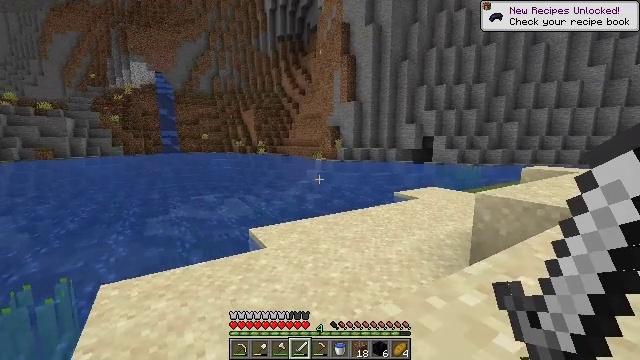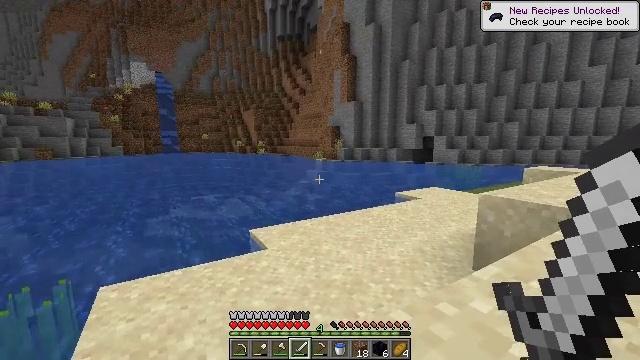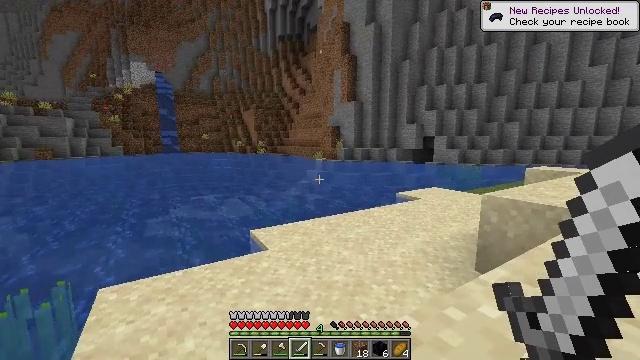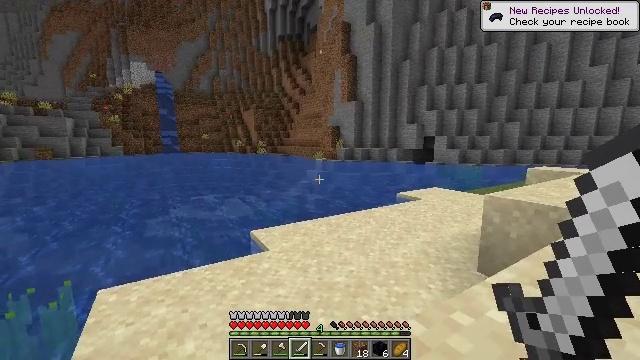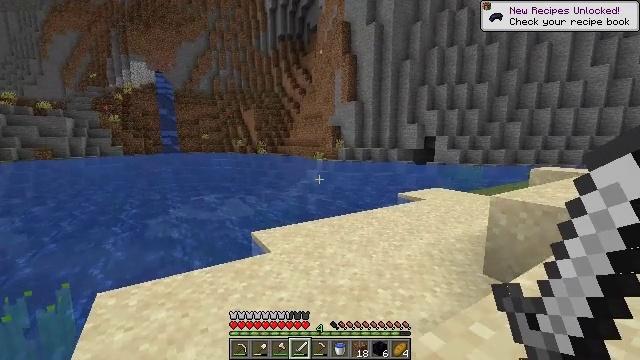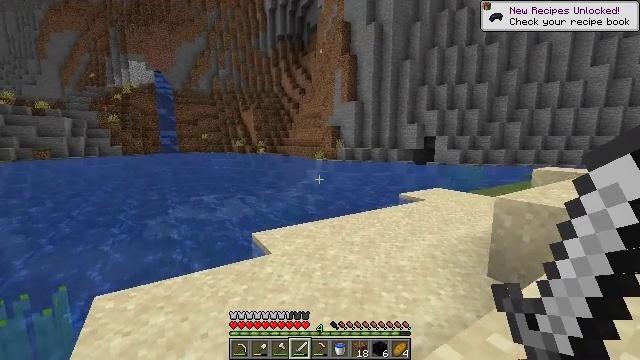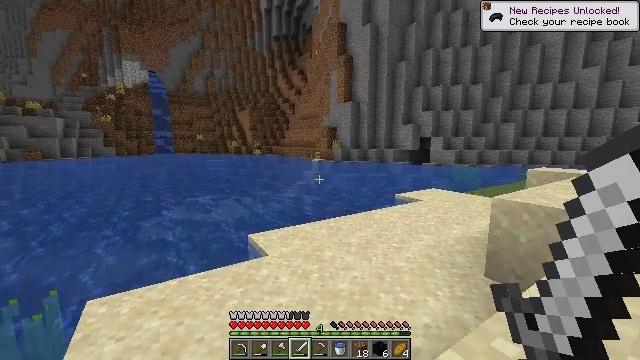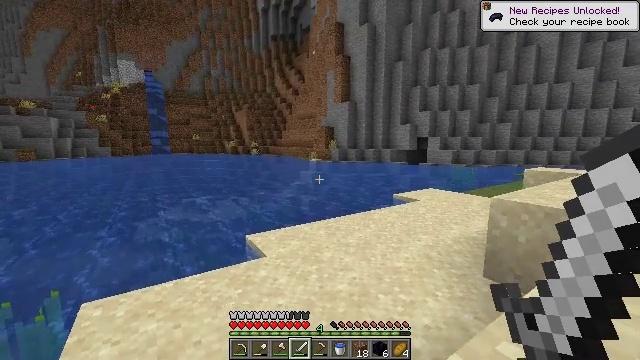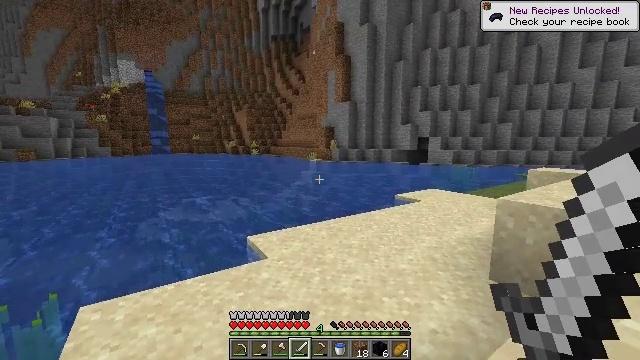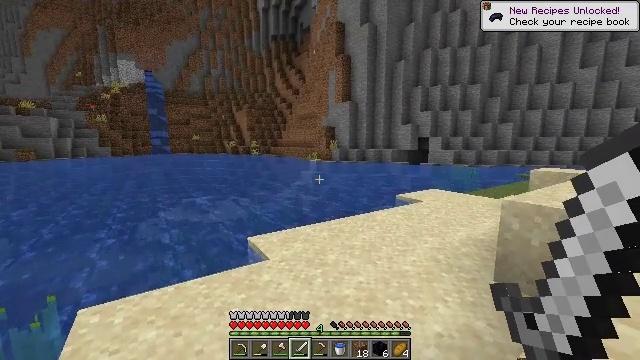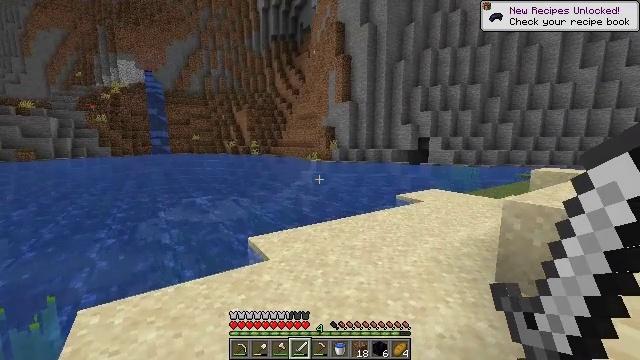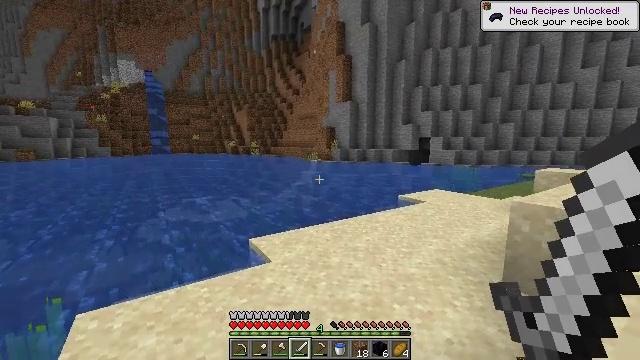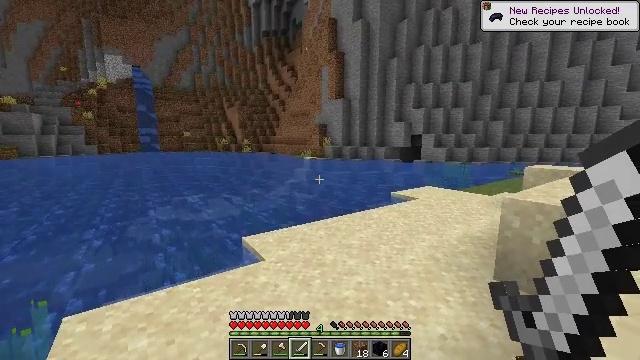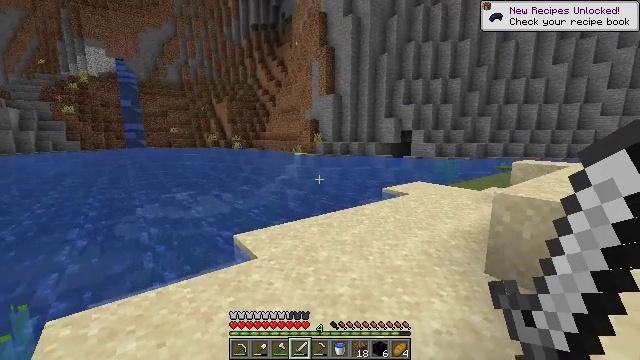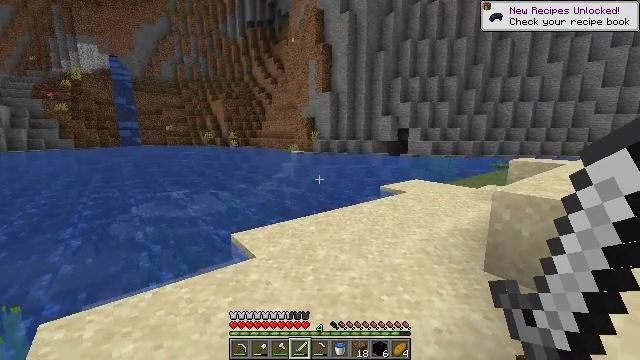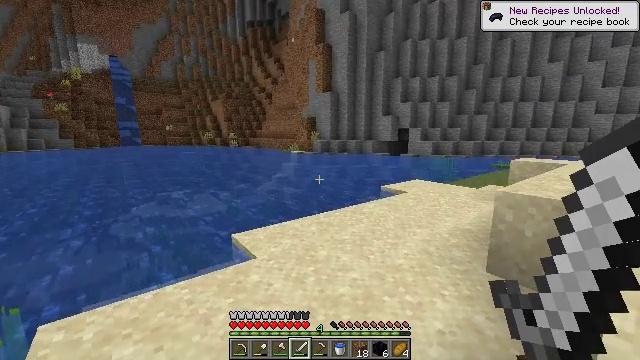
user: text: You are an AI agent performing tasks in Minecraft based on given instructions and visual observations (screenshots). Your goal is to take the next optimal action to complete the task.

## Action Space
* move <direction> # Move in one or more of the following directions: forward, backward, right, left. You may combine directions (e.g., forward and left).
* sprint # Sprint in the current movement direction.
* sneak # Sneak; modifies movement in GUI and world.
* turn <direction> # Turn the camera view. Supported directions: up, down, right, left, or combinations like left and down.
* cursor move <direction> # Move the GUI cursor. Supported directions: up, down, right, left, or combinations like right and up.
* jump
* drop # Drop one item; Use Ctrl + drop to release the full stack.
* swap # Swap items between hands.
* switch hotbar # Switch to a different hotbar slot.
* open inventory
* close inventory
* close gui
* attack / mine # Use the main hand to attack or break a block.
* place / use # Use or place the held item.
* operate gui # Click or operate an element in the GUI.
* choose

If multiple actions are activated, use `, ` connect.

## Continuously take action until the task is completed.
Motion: motion action
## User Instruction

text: Gather tall seagrass in the ocean.
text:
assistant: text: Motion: move forward and move right
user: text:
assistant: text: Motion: move forward and move right
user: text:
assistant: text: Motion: move forward and move right
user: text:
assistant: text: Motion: move forward and move right
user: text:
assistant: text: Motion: move forward and move right
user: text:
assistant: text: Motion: move forward and move right
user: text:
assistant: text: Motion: move forward and move right
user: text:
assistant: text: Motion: move forward and move right
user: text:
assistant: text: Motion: move forward and move right
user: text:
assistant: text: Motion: move forward and move right
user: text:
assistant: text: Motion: move forward and move right
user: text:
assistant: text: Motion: move forward and move right, turn right
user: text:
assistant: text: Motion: move forward and move right, turn right
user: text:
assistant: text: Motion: move forward and move right
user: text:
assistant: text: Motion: move forward and move right
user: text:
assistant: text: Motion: move forward and move right, turn left and down
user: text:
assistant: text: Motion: move forward and move right, turn left and down
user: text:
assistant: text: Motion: move forward and move right, turn left and down
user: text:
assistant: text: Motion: move right, turn left and down
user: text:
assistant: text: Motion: move right, turn left and down
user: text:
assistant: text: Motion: move right, turn left
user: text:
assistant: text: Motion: move right, turn left
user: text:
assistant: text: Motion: move right, turn left
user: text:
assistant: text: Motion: move right
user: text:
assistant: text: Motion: move forward and move right
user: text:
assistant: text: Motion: move forward and move right
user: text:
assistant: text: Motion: move forward and move right
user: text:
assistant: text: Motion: move forward and move right
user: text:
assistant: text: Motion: move forward and move right
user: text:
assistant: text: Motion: move right, turn right